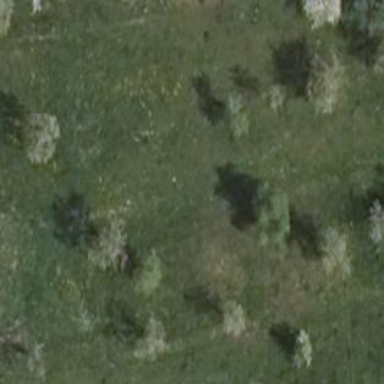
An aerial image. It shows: Orchard characterized as meadow orchard.